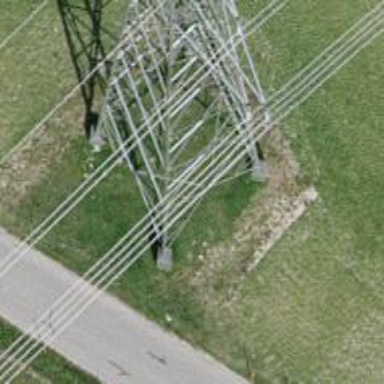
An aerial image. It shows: Power tower.